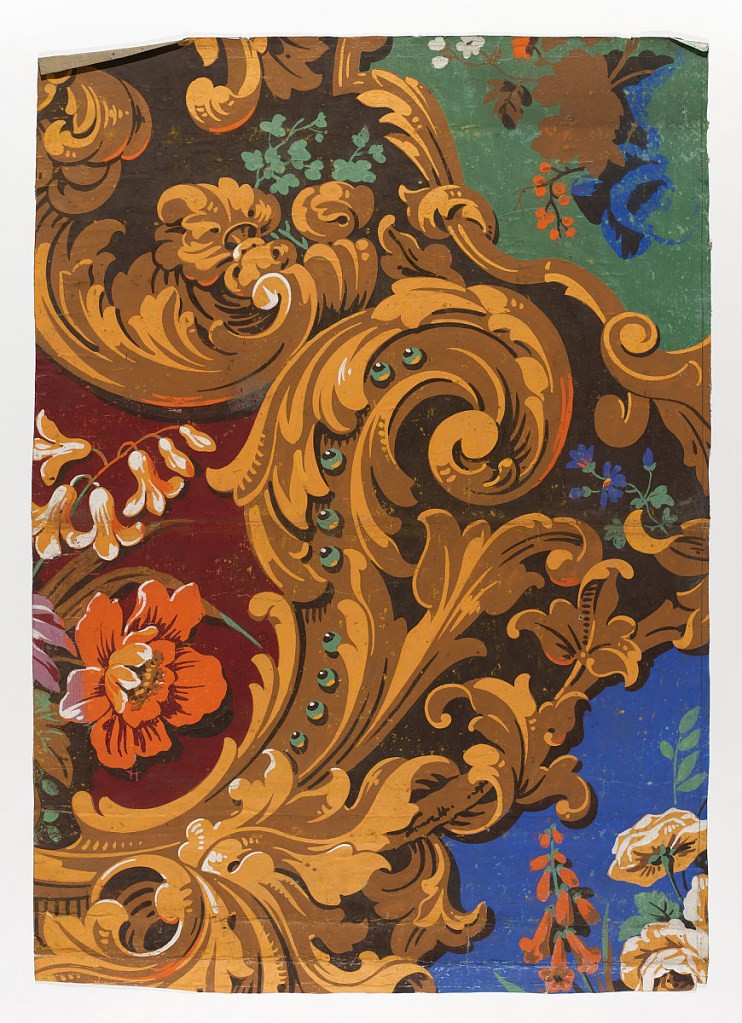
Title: Cartoon for a Woven Carpet
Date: ca. 1848
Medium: Brush and gouache on heavy paper, lined
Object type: Drawing
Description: Part of a large repeat showing a spray of roses and other flowers on a red ground, framed by foliate cartouches, with blue and green grounds outside enframement.  Continuation of repeat on 1954-23-11 and -12.
Detached section shows verso has printed design: H. blue-green background with white floral design printed on top.  Graphite line drawn at the top and right edge.